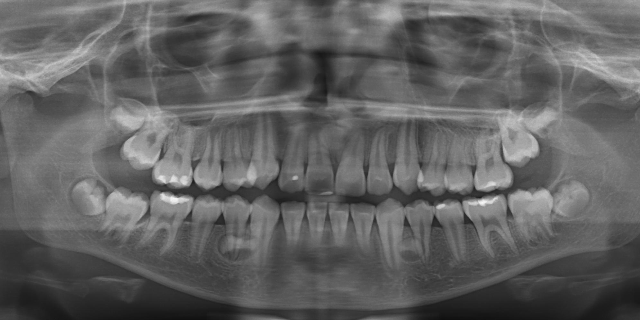
adult